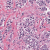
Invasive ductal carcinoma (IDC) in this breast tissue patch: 1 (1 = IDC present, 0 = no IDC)